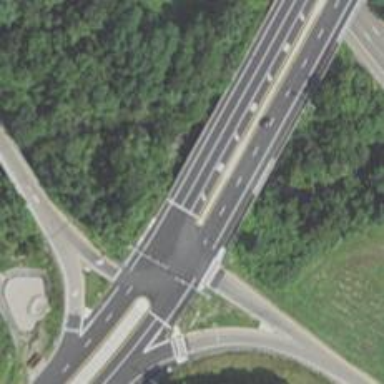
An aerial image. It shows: Primary highway on asphalt bridge.